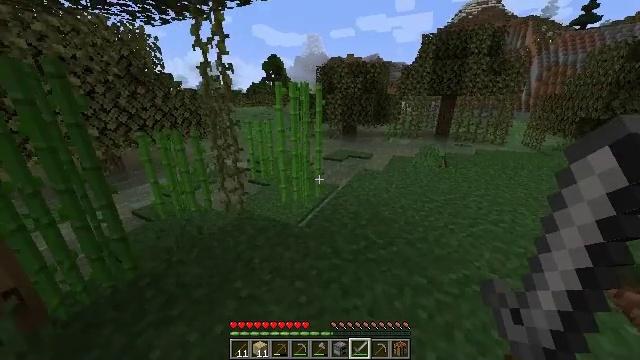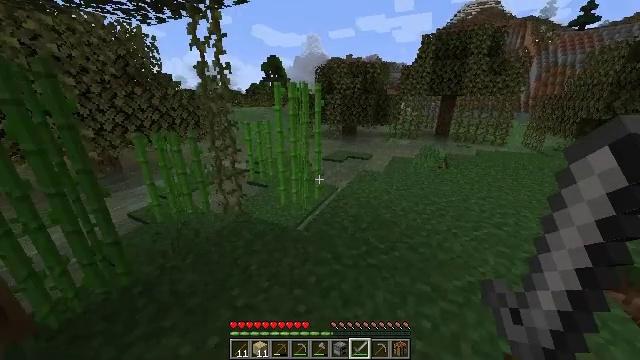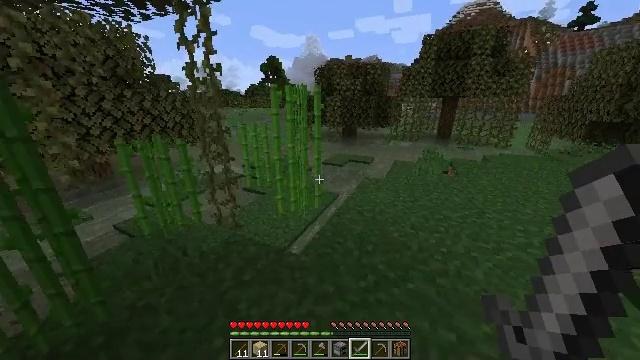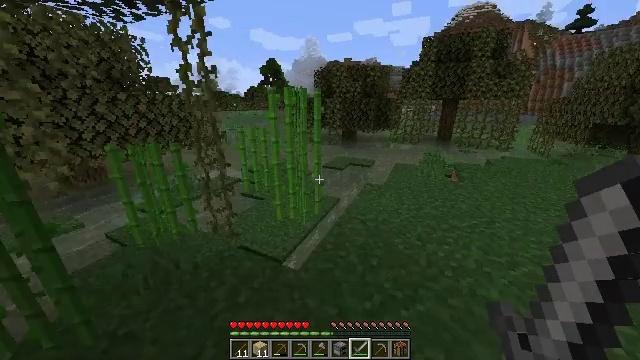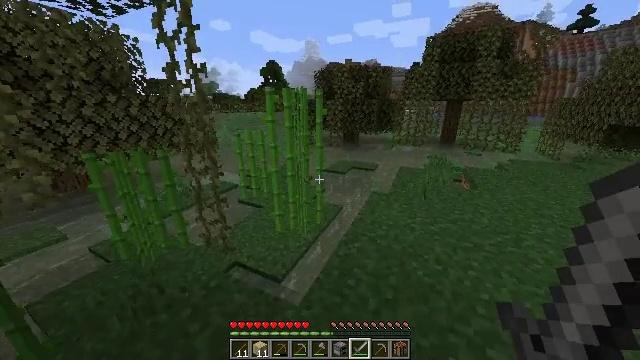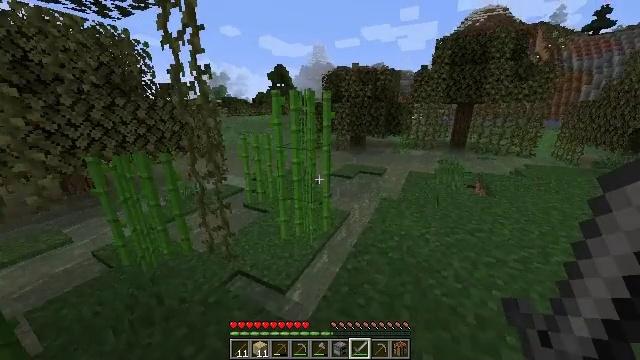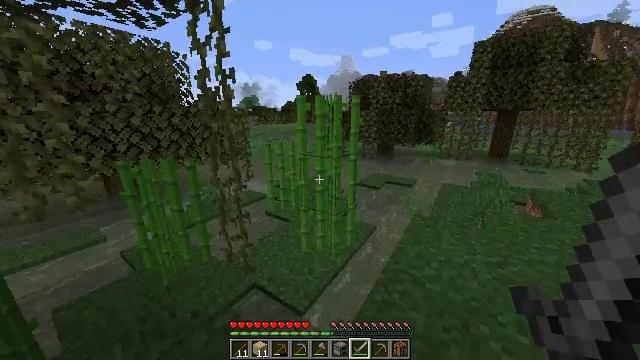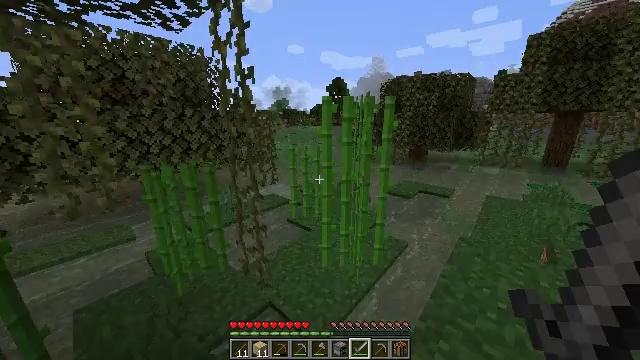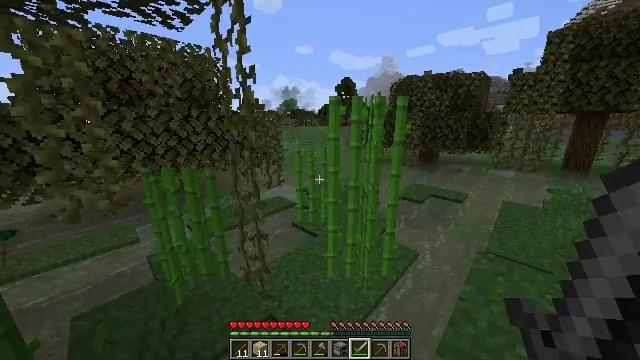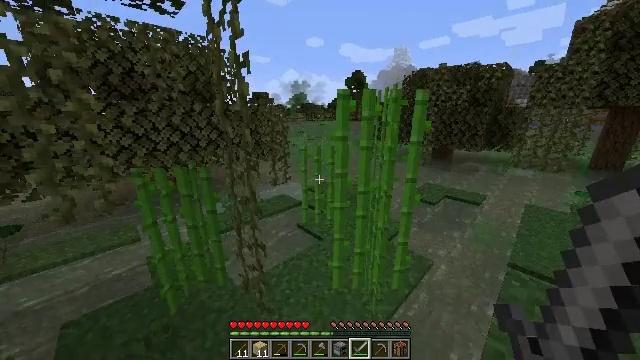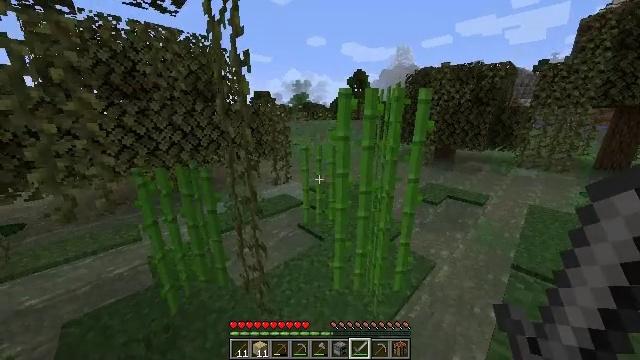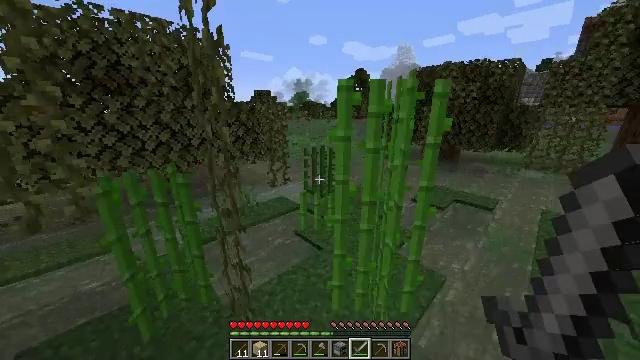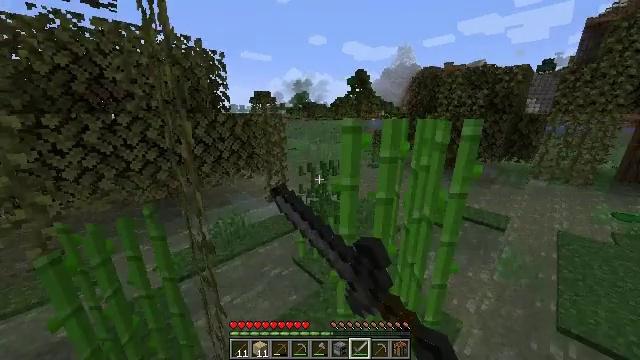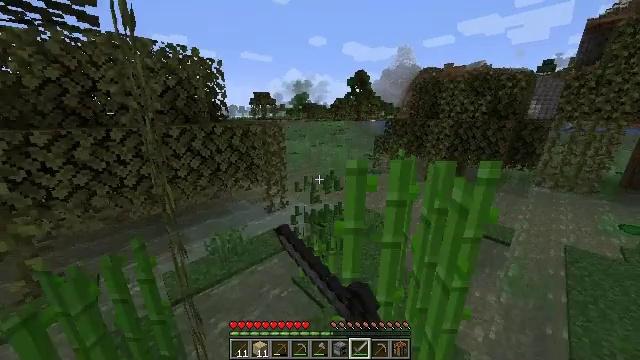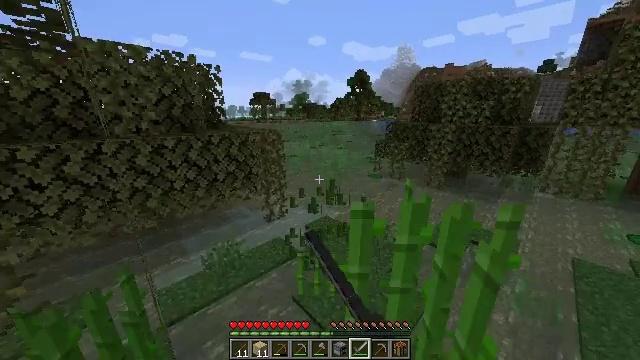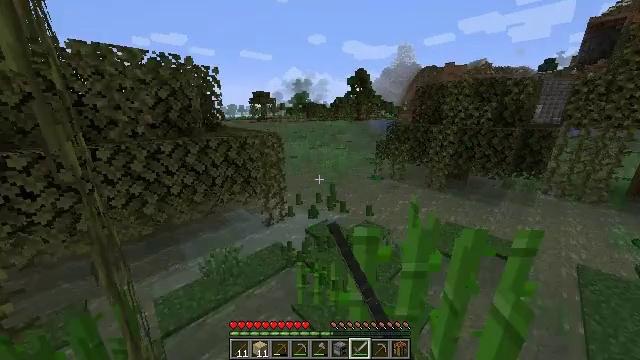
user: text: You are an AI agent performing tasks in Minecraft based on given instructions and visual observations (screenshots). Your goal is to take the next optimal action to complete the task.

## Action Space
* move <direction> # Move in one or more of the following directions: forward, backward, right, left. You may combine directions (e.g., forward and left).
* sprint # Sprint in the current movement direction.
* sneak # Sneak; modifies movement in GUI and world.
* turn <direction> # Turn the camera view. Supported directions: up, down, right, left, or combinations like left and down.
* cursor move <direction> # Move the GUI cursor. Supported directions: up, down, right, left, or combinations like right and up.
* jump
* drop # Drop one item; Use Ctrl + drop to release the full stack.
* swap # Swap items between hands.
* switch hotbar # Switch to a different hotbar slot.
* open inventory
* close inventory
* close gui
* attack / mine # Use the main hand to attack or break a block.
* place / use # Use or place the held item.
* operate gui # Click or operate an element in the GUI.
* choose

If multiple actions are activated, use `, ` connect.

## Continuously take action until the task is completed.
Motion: motion action
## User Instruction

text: Mine the sugar cane near rivers.
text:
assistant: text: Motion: move forward, sprint
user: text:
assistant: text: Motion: move forward, sprint
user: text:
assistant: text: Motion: move forward, sprint
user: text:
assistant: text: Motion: move forward, sprint
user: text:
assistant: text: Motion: move forward, sprint, turn left
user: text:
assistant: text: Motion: move forward, sprint, turn left and up
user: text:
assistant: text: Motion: move forward, sprint, turn left
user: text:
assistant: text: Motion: move forward, sprint, turn left
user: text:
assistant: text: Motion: move forward, sprint, turn left and down
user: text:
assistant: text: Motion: move forward, sprint
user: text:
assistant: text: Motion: move forward, sprint, attack / mine
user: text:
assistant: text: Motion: move forward, sprint, attack / mine, jump
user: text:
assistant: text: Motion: move forward, sprint, attack / mine, jump
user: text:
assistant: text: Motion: move forward, sprint, attack / mine, jump
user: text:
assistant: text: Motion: move forward, sprint, attack / mine, jump
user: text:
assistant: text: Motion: move forward, sprint, attack / mine, jump
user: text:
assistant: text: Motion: move forward, sprint, turn right and down, attack / mine, jump
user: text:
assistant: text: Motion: move forward, sprint, turn right, attack / mine, jump
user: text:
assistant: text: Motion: move forward, sprint, turn right, attack / mine, jump
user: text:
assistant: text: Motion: move forward, sprint, turn right, attack / mine, jump
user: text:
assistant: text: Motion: move forward, sprint, turn right and down, attack / mine, jump
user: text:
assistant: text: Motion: move forward, sprint, turn right, attack / mine, jump
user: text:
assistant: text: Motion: move forward, sprint, attack / mine, jump
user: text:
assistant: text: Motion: move forward, sprint, turn right, jump
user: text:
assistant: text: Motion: move forward, sprint, turn right and down
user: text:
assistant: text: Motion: move forward, sprint, turn right and down
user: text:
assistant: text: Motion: move forward, sprint, turn right
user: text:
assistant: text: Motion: move forward, sprint, turn right and up
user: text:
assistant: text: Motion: move forward, sprint, turn right
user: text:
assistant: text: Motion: move forward, sprint, turn right and up